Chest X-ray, PA view. Patient: 56 years old, sex M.
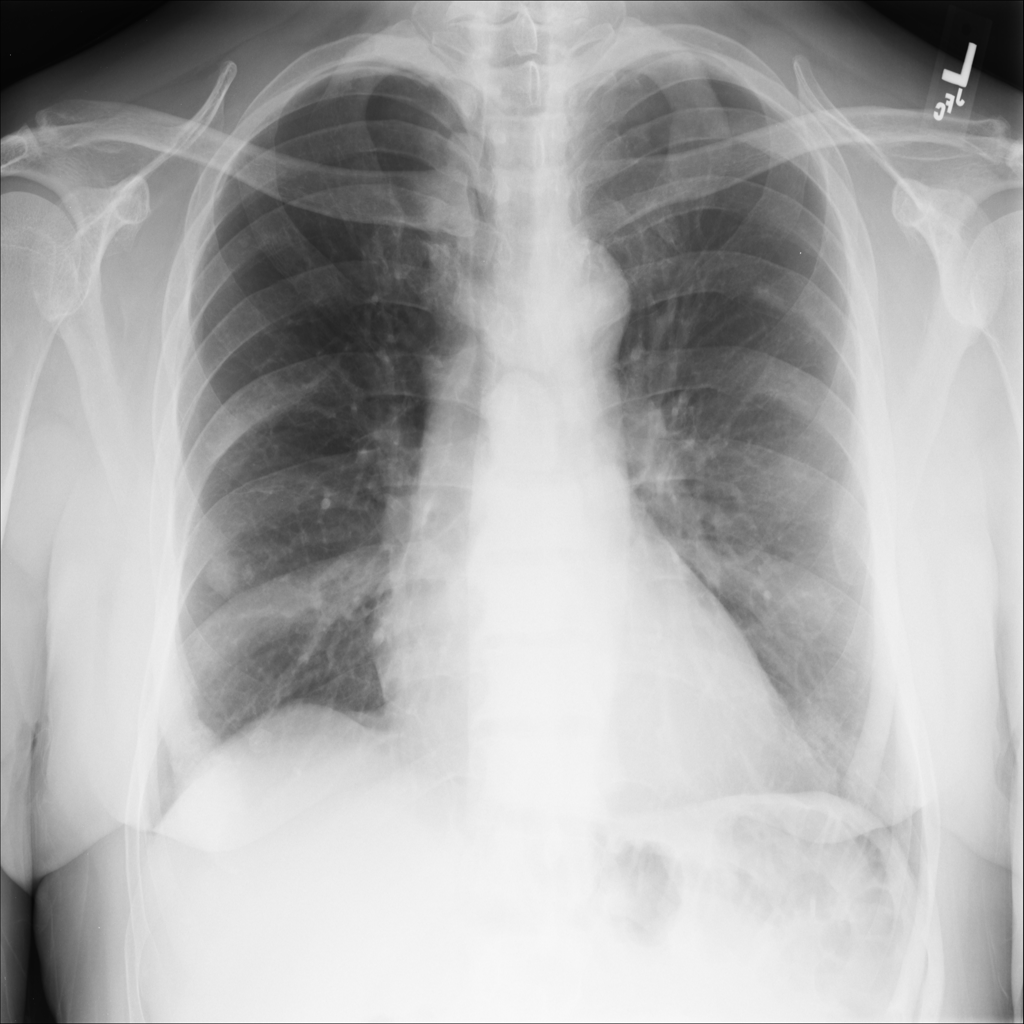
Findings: No Finding